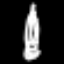
Label: pencil